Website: ulta-beauty
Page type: account-dashboard
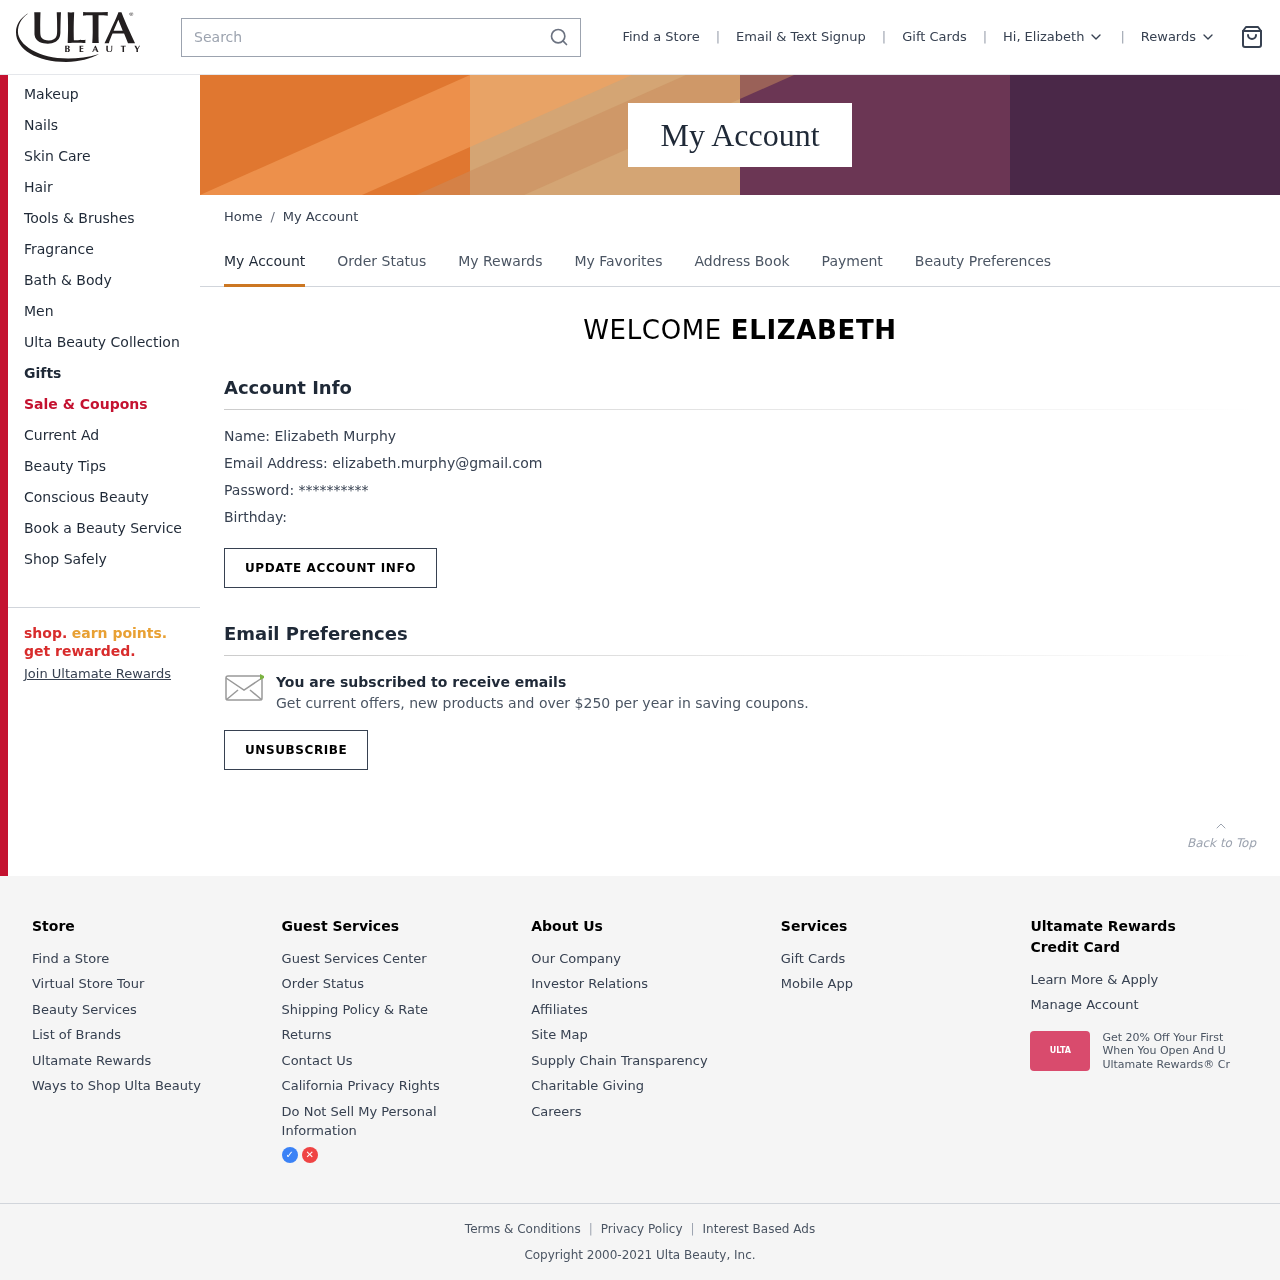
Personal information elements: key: PII_EMAIL
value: elizabeth.murphy@gmail.com
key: PII_FIRSTNAME
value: Elizabeth
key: PII_FIRSTNAME
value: ELIZABETH
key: PII_FULLNAME
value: Elizabeth Murphy
Search elements: key: HEADER_SEARCH
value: Search